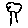
Label: tree